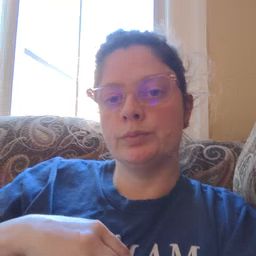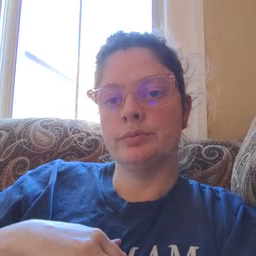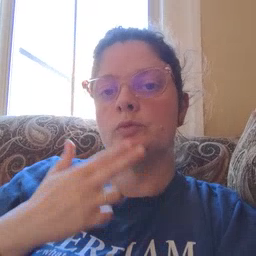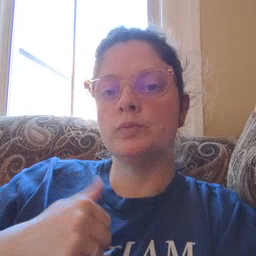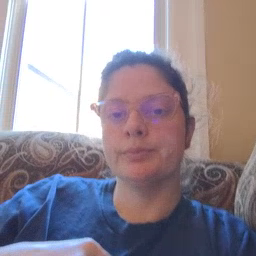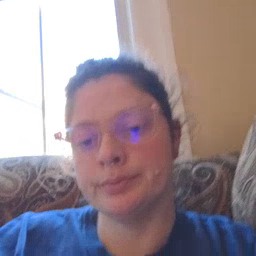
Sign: cute